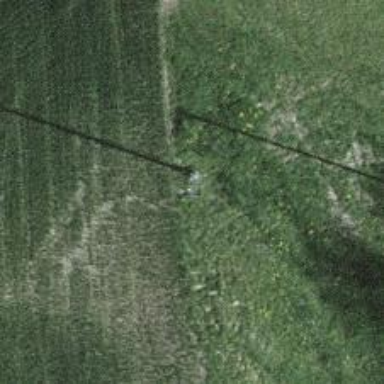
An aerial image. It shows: Minor power line.